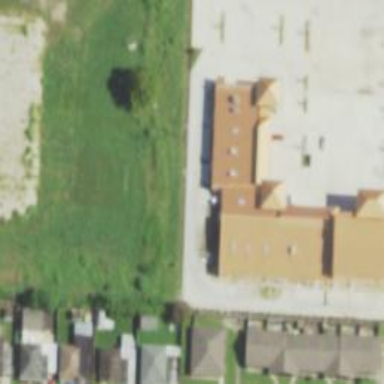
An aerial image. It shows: Veterinary facility.